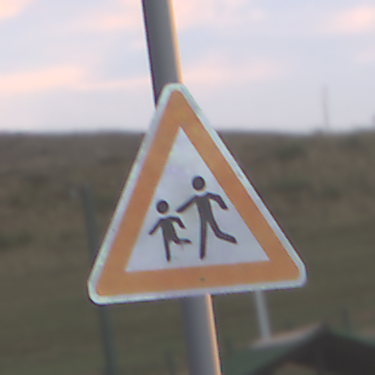
Verkehrszeichen: KinderRechts
Umgebung: Outdoor, RoadRail
Tageszeit: SunriseSunset
Wetter: PartlyCloudy
Licht: Natural
Jahreszeit: NotSpecified
Kontrast: LowContrast